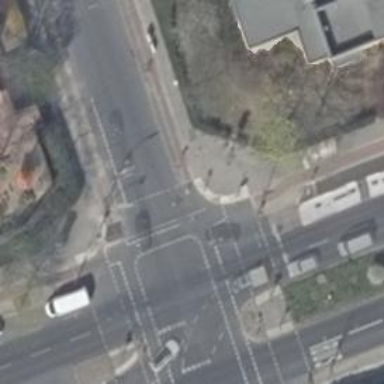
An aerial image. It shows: Road with traffic signals.